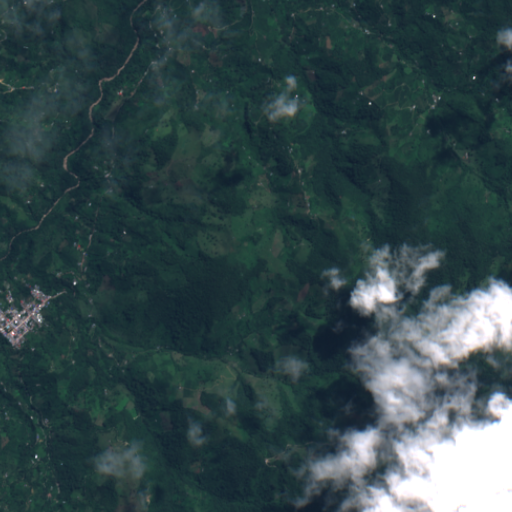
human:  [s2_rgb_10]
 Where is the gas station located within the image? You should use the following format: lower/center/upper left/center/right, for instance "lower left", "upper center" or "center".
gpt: The gas station is located in the center left of the image.
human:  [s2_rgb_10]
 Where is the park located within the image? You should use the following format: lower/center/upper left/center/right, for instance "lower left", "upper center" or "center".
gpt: The park is located in the center left of the image.
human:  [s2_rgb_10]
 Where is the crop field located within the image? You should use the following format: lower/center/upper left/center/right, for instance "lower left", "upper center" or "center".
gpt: There is no crop field in the image.